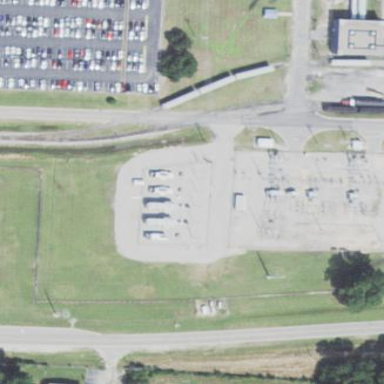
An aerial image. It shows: Industrial power substation enclosed by fence.